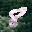
Label: 8